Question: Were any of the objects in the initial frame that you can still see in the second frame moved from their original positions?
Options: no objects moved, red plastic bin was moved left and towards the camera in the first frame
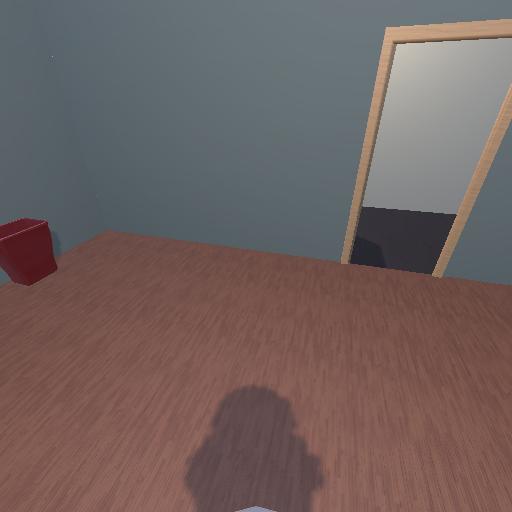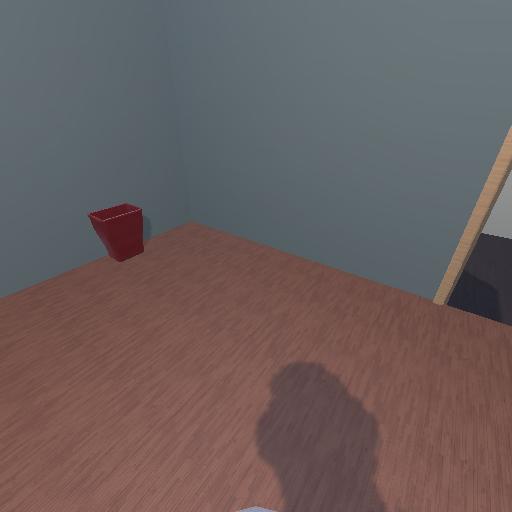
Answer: no objects moved